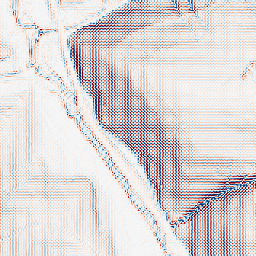
Category: wavelet
Decomposition family: wavelet_dwt
Decomposition parameters: wavelet: haar
level: 2
Upsampling method: quintic
Upsampling parameters: scale: 4
Upsampling scale: 4